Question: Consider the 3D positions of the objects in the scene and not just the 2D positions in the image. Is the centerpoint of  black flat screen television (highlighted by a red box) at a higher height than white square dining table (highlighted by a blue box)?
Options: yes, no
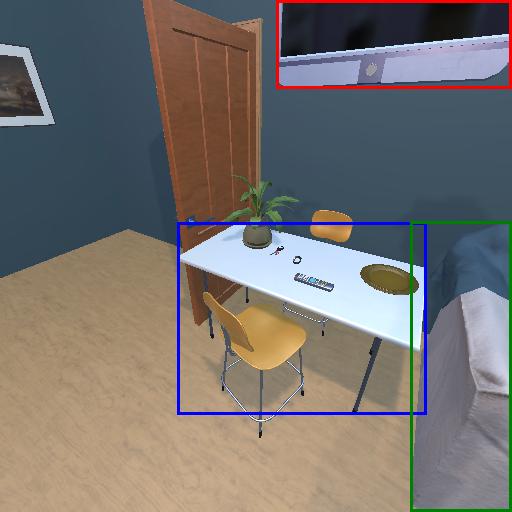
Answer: yes